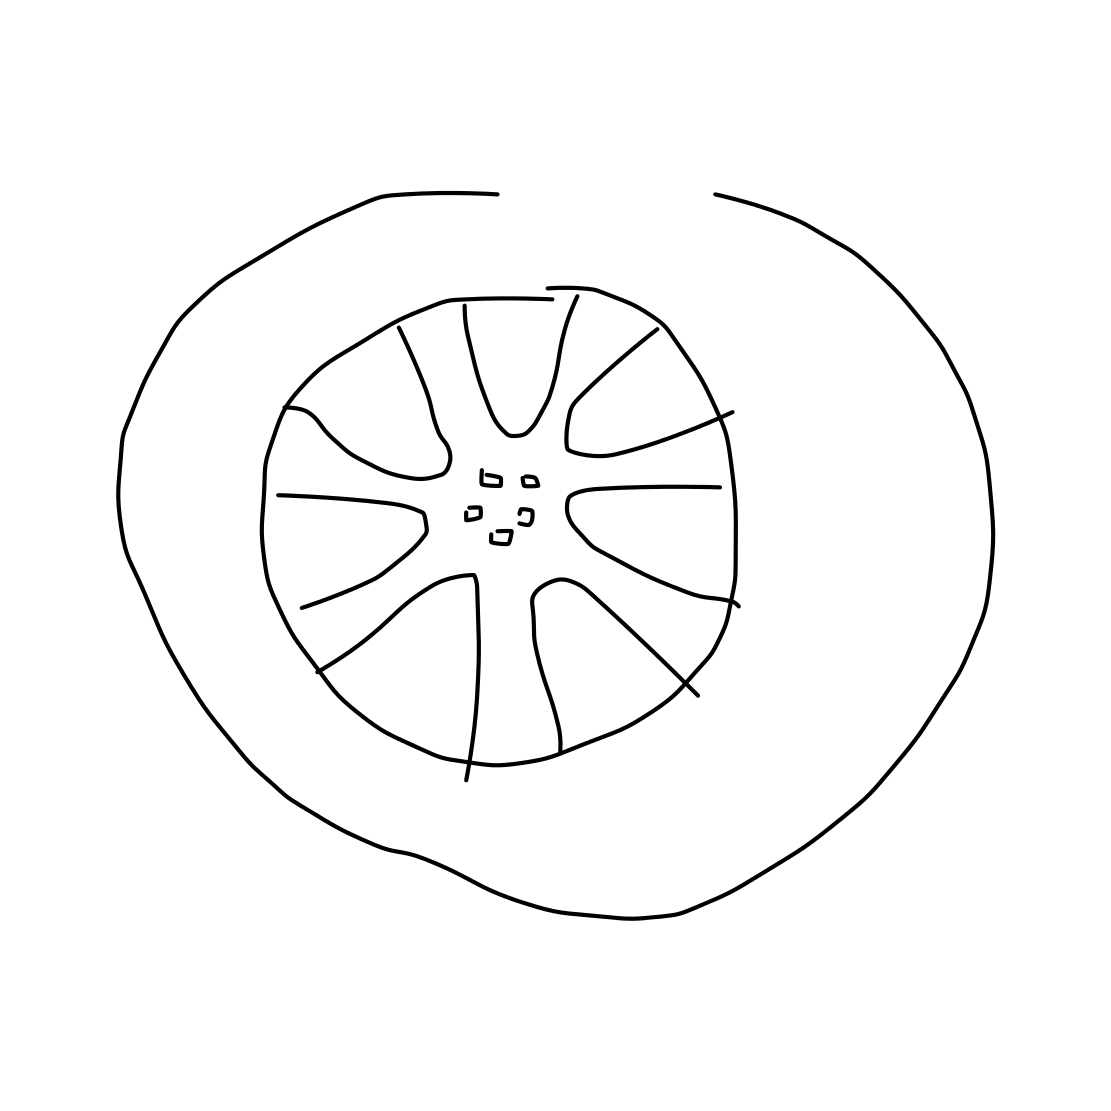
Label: wheel